Question: Is there a way to programmatically get to the details statistics of a youtube video?
For example, using this video: <URL>
If I click on the "show video statistics" (next to the view counter), I get nice information like this (stats button underlined in red):

At first I thought I could get to this through the Youtube API, but it doesn't seem to be possible.
Next, I thought about parsing the data manually. However, on page load, the data isn't there as part of the page source. It appears only after I click the stats button.
Is there a way I can simulate clicking the button when using some fetching tool (like 'wget')? My hope is to be able to 'wget' the statistics data and then parse it offline.
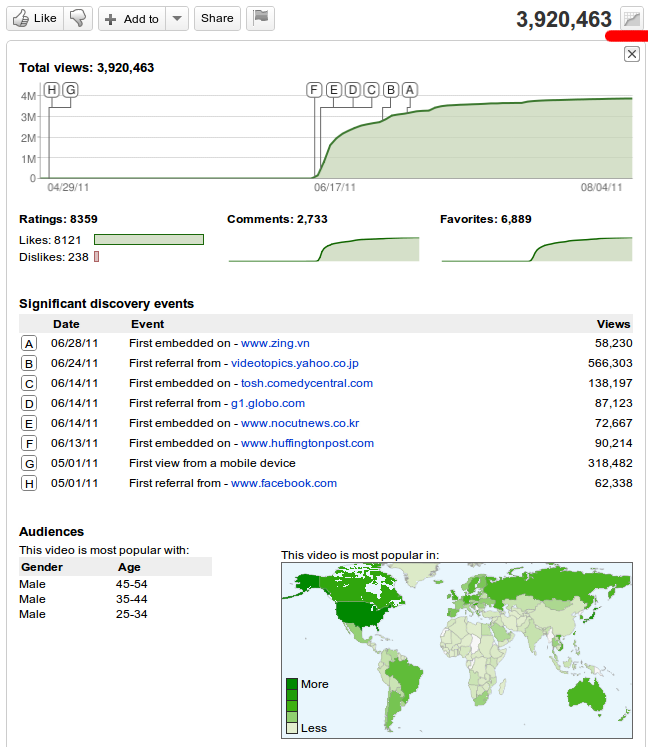
Answer: Using the Chrome inspectors network tab, I was able to see that when you click the stats button, there is an ajax call to the following page:
'''
http://www.youtube.com/insight_ajax?action_get_statistics_and_data=1&v=######
'''
(Where ###### is the video id) That seems to return some kind of XML document which must be parsed by the page and turned into the stats readout. I think that would be a good starting point for your investigation.
I just looked slightly deeper beyond the first line of the response, and it's not even really XML, it's pretty much just the HTML of the stats panel.